Aerial crown-view tile of a tropical tree (Barro Colorado Island, Panama), acquired 20241216:
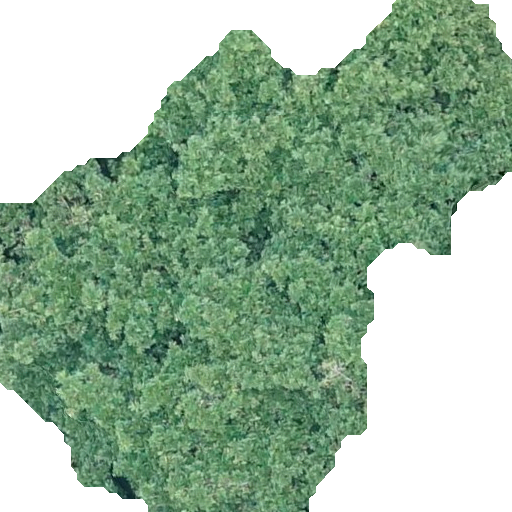
Species: Ficus obtusifolia
GBIF accepted scientific name: Ficus obtusifolia
Crown area: 258.94 m²